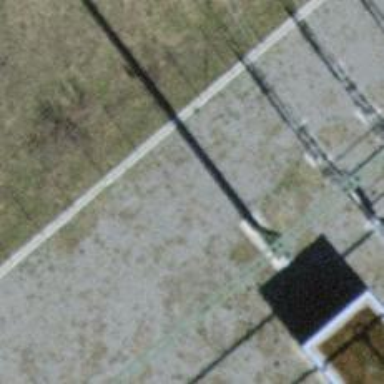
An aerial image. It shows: Power line with three cables.